Question: I'm writing an OpenGL es (2.0) game on Android.
I have a textured quad like so:

Before I enter each level, I set a value which is the number of seconds that this timer should take to rotate. I then simply work out how many degrees to rotate each second. Like so:
'''
AngleToRotate = 360/numberOfSeconds;
'''
So when I want to rotate I do something like this: (pseudo code)
'''
if (countOneSecond()){
rotateTimer(AngleToRotate)
}
'''
So.... if I want it to take 60 seconds, I say
'''
AngleToRotate = 360/60 (AngleToRotate = 6)
'''
Every seconds, it rotates by 6 degrees, therefore, it completes a full rotation in 1 minute.
The problem is that if I want to rotate by an amount where the angle doesn't result in a whole number, I run into problems, so lets say 80 seconds:
'''
AngleToRotate = 360/80 (AngleToRotate = 6) = 4.5
'''
Therefore it only rotates by 4.
So, is it possible to rotate a quad by a fraction of an angle? Or is there another trick to make the timer complete a full revolution in any specified amount of seconds?
Here is my rotation method:
'''
public void rotate(float x, float y, float angle){
//Convert OpenGL co-ordinates into screen coordinates
//xPlotRight and xPlotLeft are defined, I have removed them from here as they
//aren't relevant to this question
//Center of quad (Along the x)
centreX = xPlotLeft + ((xPlotRight-xPlotLeft)/2);
//Center of quad (Along the y)
centreY = yPlotBottom + ((yPlotTop-yPlotBottom)/2);
//Rotate the quad
Matrix.setIdentityM(mRotationMatrix, 0);
Matrix.translateM(mRotationMatrix, 0, centreX, centreY, 0f);
Matrix.rotateM(mRotationMatrix, 0, -angle, 0, 0, 0.1f);
Matrix.translateM(mRotationMatrix, 0, -centreX, -centreY, 0f);
}
'''
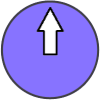
Answer: OpenGL ES 2.0 does not really have a concept of angles. We don't see this in the code you posted, but somebody builds a rotation matrix from the angle, which most likely ends up in the 'mRotationMatrix' variable based on the code you show. Almost any transformation matrix you use will have float elements, and can therefore represent rotations for arbitrary angles within floating point precision.
If 'AngleToRotate' is currently of type 'int', you'll need to make it a 'float'. Similarly, if 'rotateTimer' currently has an 'int' argument, change the type of the argument to 'float'. Then check the code of 'rotateTimer', and make sure that it passes along the angle as float if it calls additional methods. At some point you should arrive at the code that builds the rotation matrix, which will most likely convert the angle from degrees to radians, calculate the 'cos' and 'sin' of the angle, and populate the rotation matrix with those values.
I would recommend to keep all your angles in radians, but that's more a style suggestion.